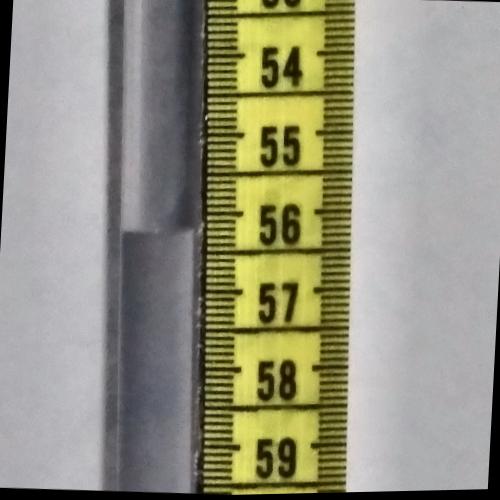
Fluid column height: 56.2 cm